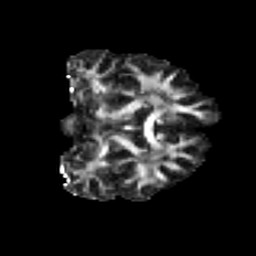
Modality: FA
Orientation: coronal
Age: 33
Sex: female
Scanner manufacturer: ge
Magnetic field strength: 3 T
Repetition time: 7.8 s
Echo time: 0.0606 s